Interaction volume radius: 5 \u00c5
Interaction volume height: 15 \u00c5
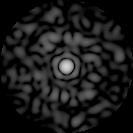
Disorder parameter: 0.8453